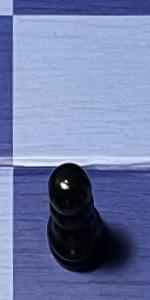
Label: Pawn_Black